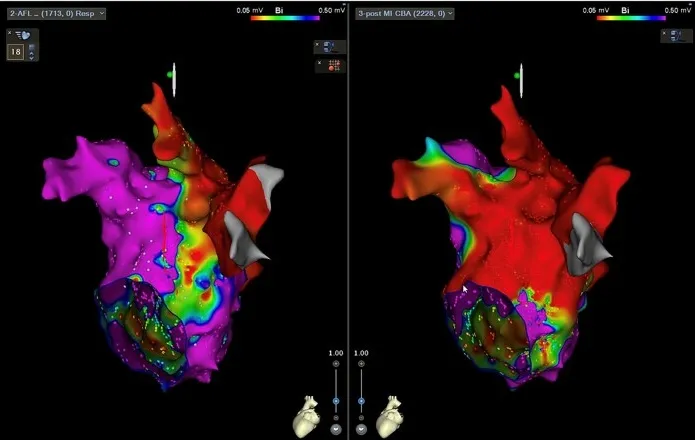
Pre-voltage and post-voltage maps. The left and right panels show the pre-voltage and post-voltage maps, respectively. In the post-voltage map, a homogeneous low-voltage area was extensively created in the mitral isthmus area.
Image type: radiology (ultrasound)